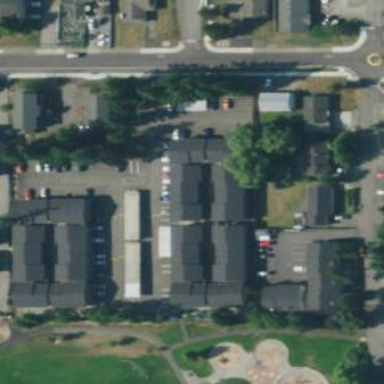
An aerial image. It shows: Residential area with apartments.